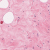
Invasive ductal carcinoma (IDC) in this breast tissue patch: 1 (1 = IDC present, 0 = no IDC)